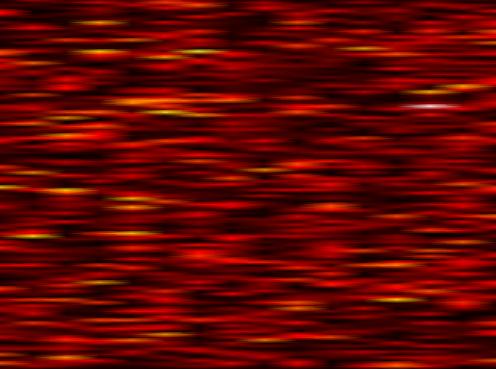
Label: UFMC